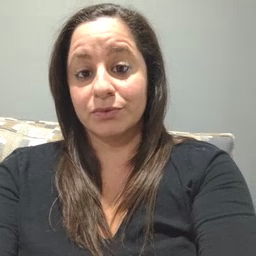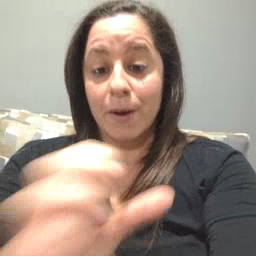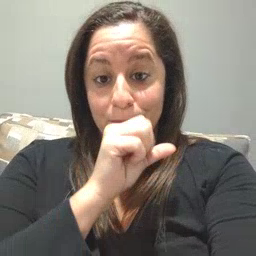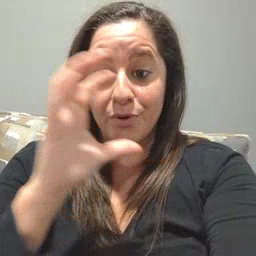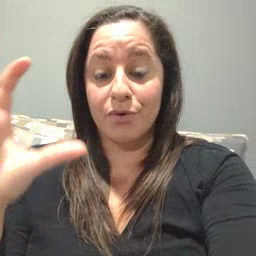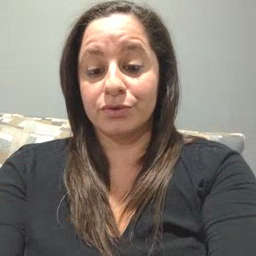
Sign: balloon